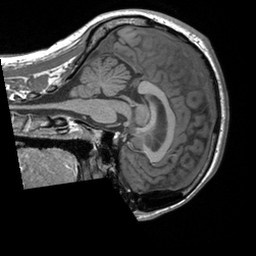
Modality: T1w
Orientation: sagittal
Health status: ill
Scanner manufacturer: siemens
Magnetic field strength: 3 T
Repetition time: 1.7 s
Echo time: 0.00254 s